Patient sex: M
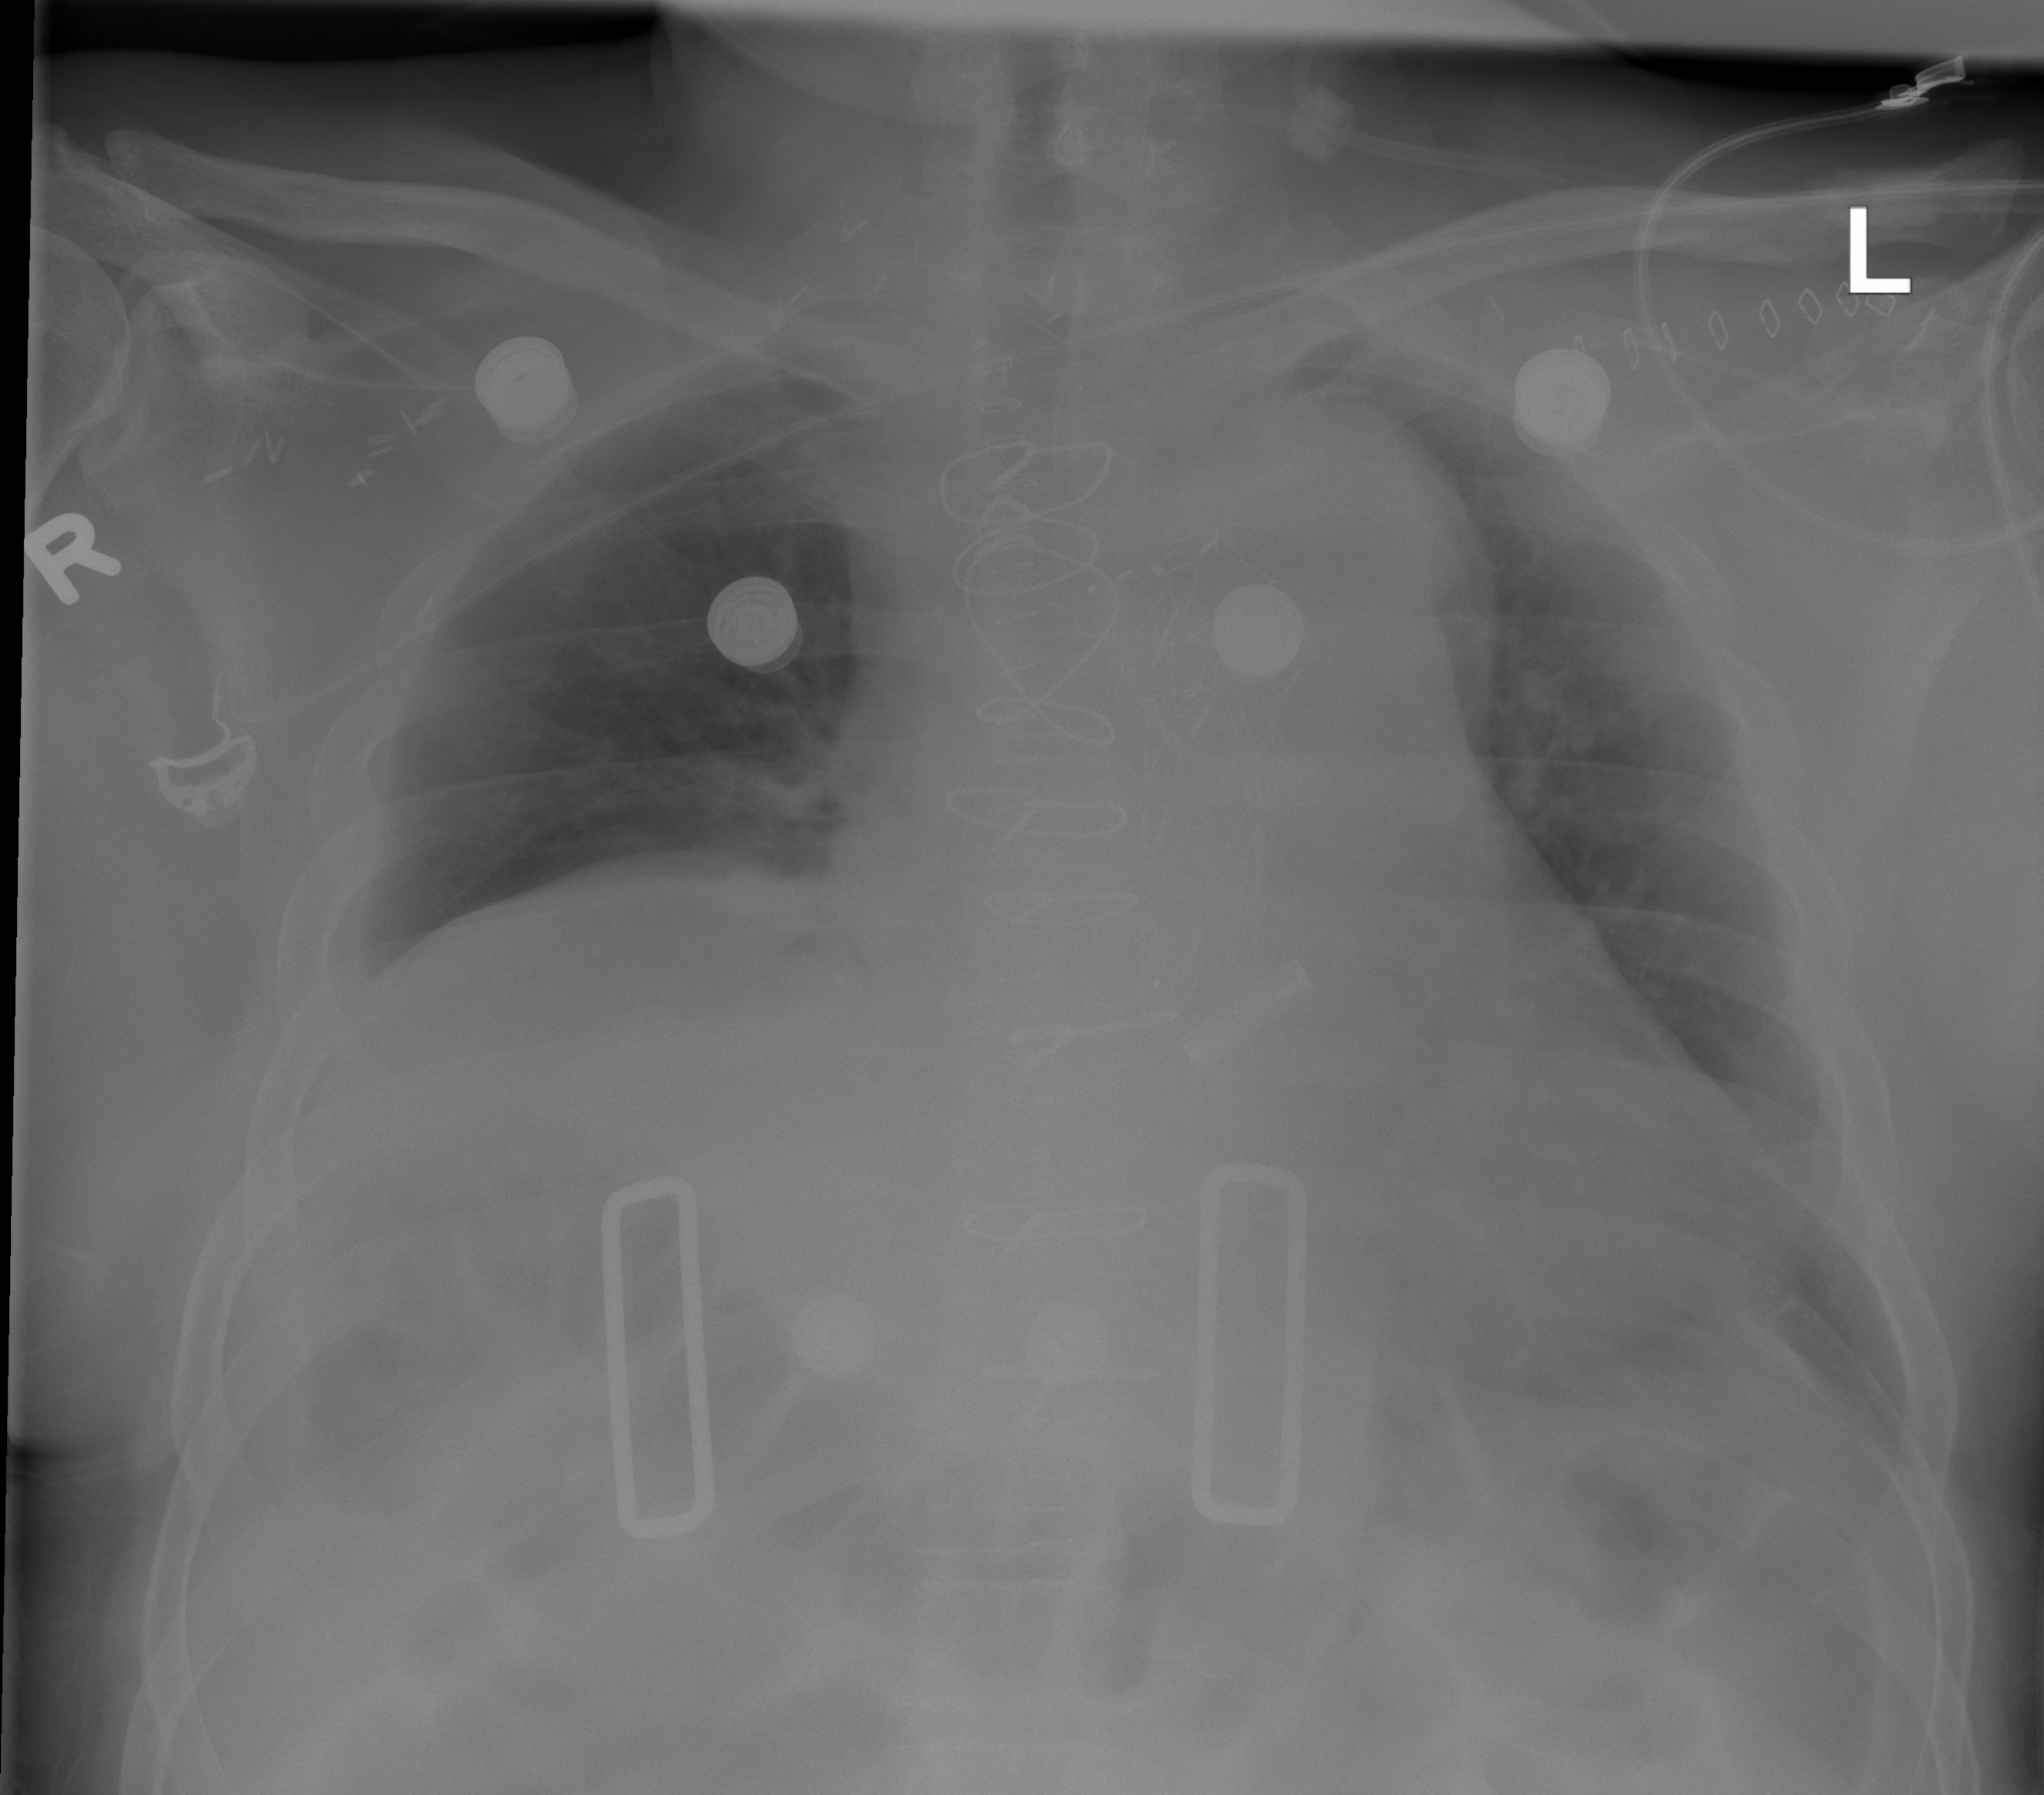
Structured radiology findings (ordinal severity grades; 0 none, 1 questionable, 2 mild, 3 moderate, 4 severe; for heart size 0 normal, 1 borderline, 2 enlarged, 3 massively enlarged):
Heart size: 2
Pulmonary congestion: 0
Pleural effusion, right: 0
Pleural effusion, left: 1
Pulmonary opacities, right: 0
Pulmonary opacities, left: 0
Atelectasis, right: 0
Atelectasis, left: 2